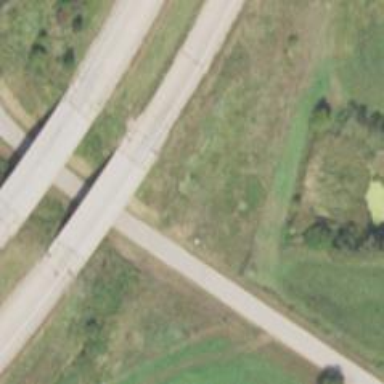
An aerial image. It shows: Motorway bridge with motorroad passing through.